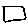
Label: square